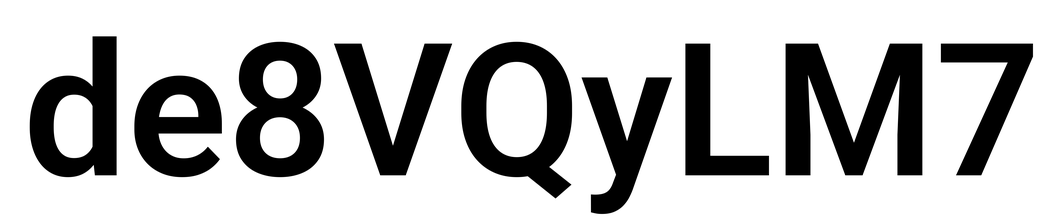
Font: Roboto_SemiBold